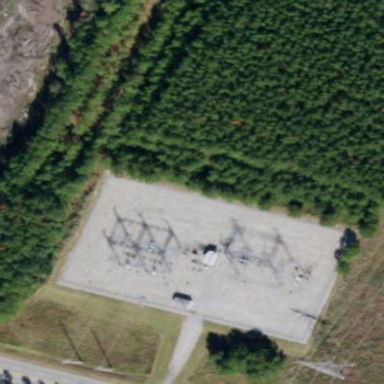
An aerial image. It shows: Power substation with transmission level designation. It is enclosed by fence.